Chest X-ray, PA view. Patient: 54 years old, sex M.
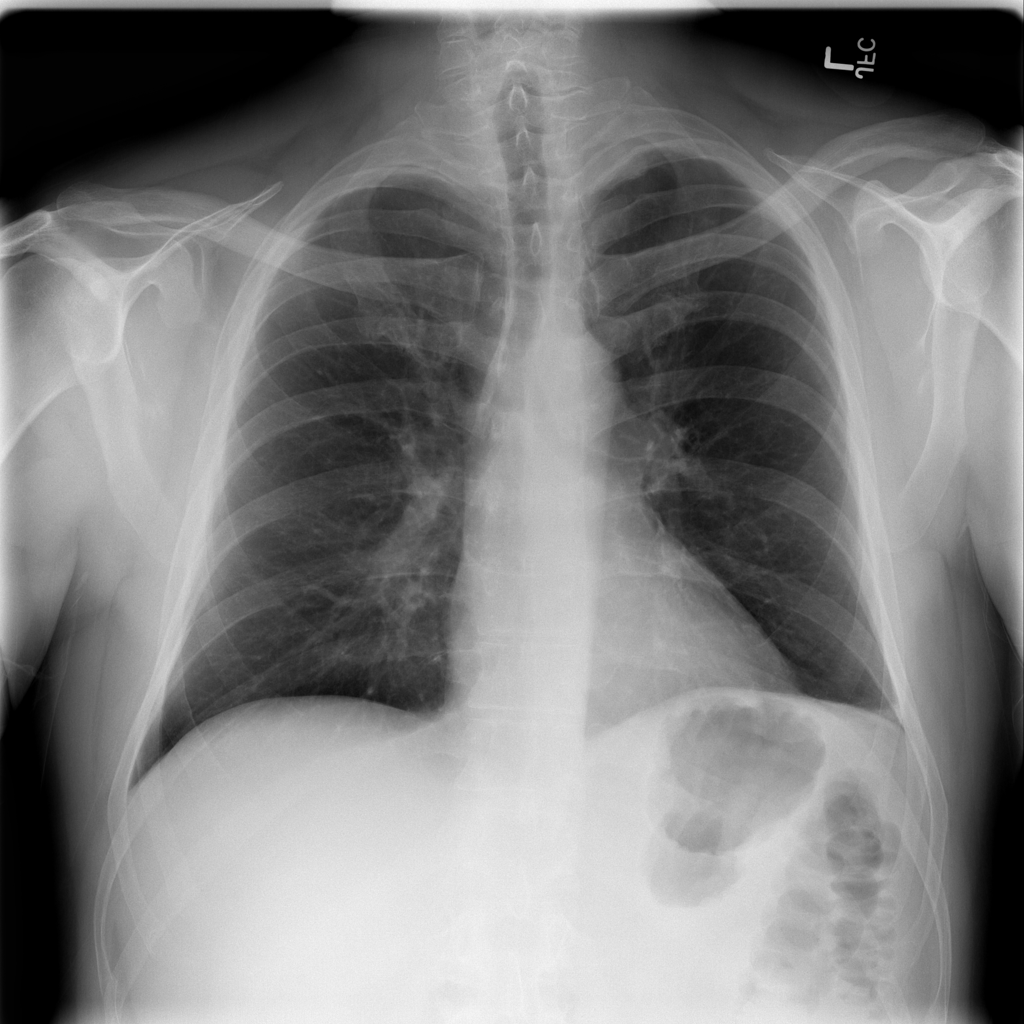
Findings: No Finding